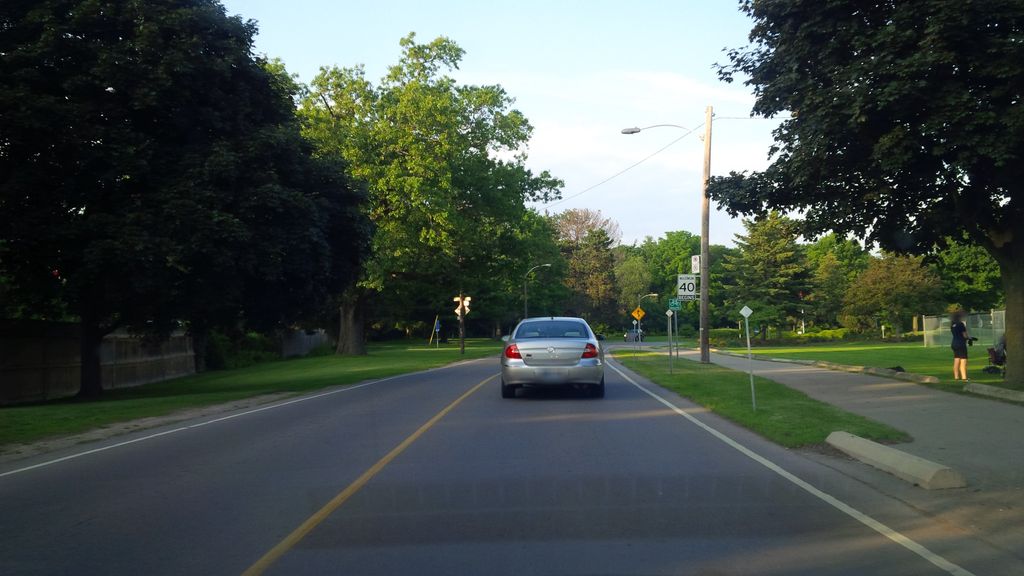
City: hamilton